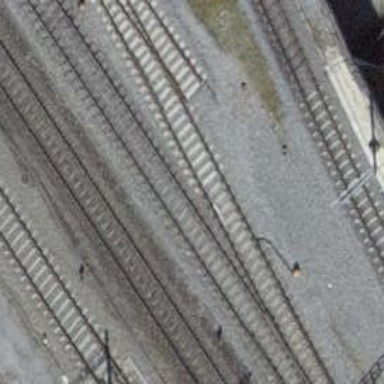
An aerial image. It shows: Single-track railway siding with electrified contact lines.